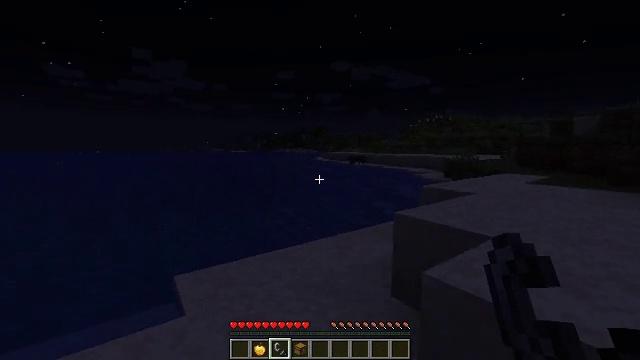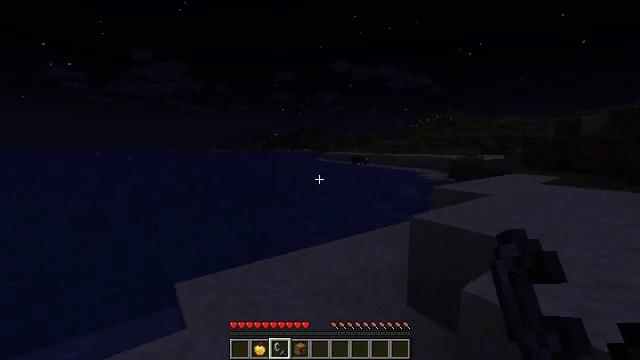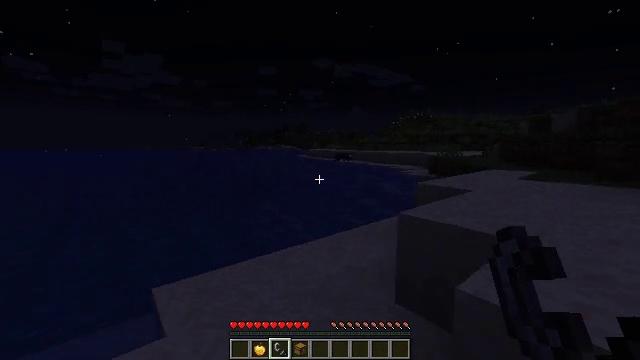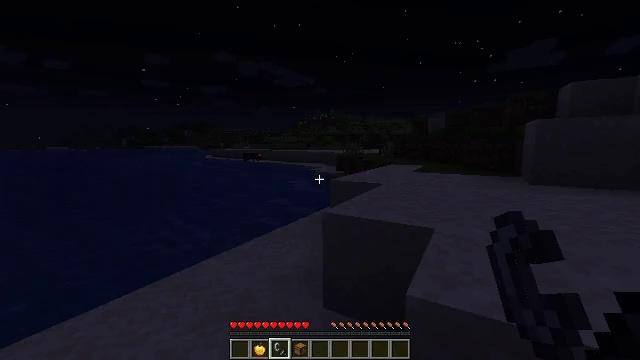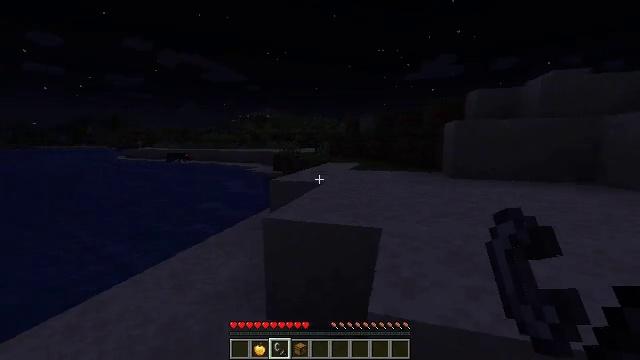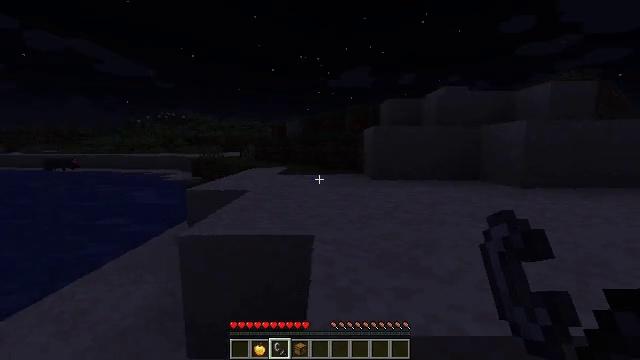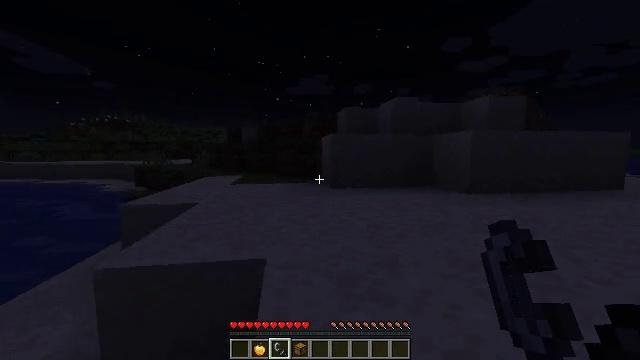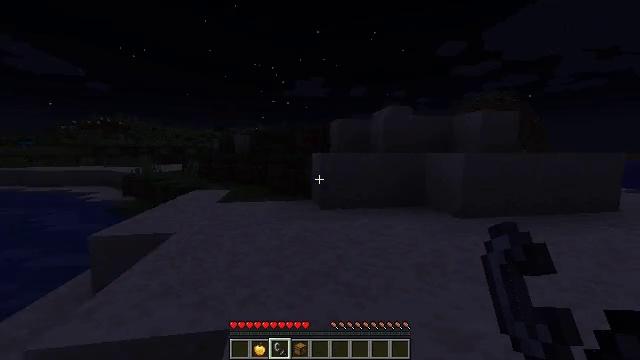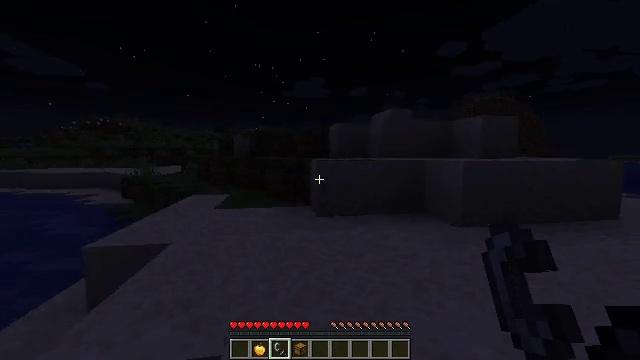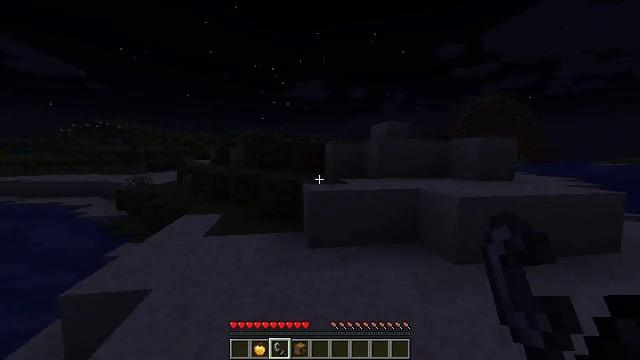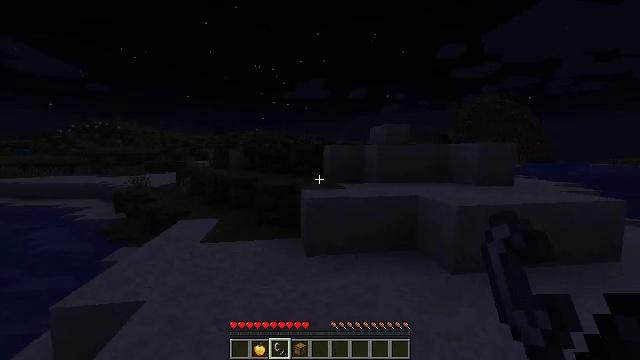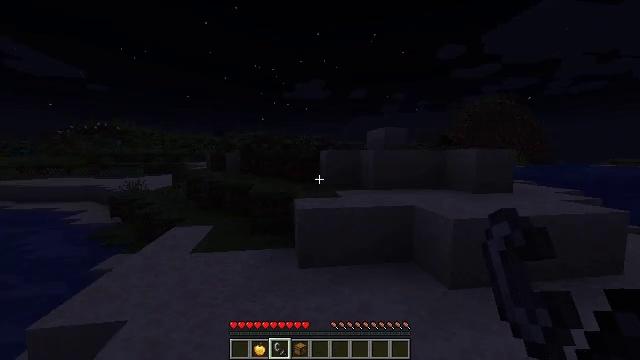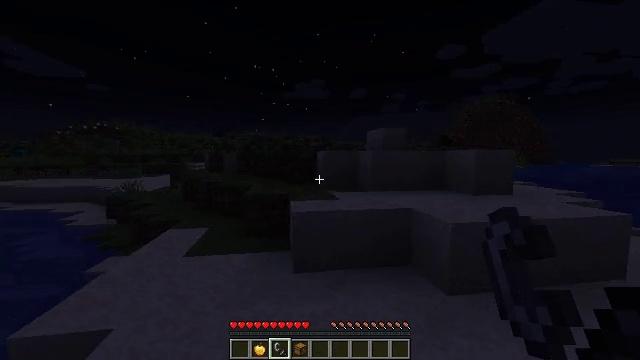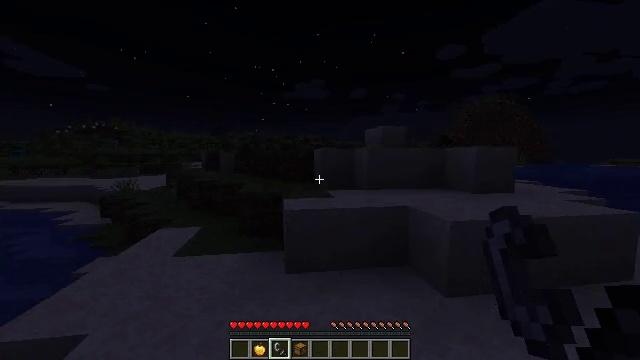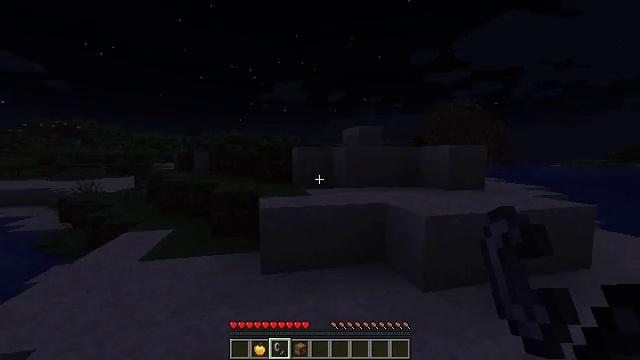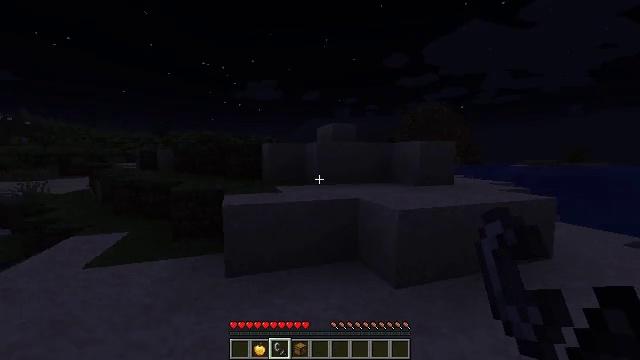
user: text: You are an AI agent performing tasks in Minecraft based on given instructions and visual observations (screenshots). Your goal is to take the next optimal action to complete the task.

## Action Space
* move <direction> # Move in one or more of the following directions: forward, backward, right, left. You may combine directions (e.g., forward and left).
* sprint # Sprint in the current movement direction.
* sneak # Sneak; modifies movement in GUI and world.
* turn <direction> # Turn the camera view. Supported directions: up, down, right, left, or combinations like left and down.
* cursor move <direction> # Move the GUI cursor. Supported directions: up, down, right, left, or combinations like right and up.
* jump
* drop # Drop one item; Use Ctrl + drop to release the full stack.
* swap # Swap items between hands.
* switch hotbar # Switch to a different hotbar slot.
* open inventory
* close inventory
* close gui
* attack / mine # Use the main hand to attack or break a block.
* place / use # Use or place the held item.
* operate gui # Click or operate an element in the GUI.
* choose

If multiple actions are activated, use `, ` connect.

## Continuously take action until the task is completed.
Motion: motion action
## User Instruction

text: Drop a flint and steel.
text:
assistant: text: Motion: move forward
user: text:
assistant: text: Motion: move forward, turn right
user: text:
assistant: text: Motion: move forward, turn right
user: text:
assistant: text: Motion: move forward, turn right
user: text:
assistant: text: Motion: move forward and move right, turn right
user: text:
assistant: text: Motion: move forward and move right, turn right and up
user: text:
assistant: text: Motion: move forward and move right, jump
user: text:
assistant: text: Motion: move forward and move right, jump
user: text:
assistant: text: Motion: move forward and move right, jump
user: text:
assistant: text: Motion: move forward and move right, jump
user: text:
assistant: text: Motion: move forward and move right
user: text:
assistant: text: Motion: move forward
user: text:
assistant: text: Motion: move forward
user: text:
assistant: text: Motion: move forward, turn right
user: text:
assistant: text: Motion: move forward, turn right
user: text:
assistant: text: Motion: move forward, turn right
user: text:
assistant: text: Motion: move forward
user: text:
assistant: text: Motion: move forward
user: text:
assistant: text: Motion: move forward
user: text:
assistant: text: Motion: move forward
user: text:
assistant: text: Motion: move forward, turn left
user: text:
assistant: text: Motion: move forward, turn left
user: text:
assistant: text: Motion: move forward, turn left
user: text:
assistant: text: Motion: move forward, turn left
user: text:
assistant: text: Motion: move forward, turn left
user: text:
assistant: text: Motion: move forward, jump
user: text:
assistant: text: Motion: move forward, turn left, jump
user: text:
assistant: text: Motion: move forward, turn left, jump
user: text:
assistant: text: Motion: move forward, jump
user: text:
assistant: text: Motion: move forward, jump